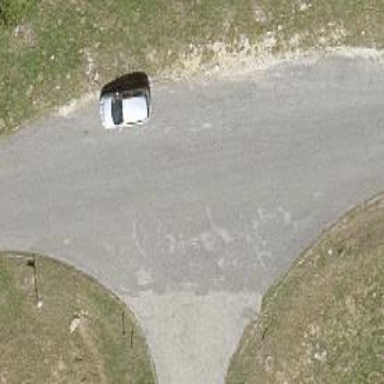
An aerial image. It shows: Passing place on the road.